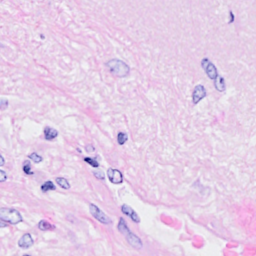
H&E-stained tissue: Breast